Field crop: maize
Growth stage: 1
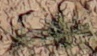
Species: lolium